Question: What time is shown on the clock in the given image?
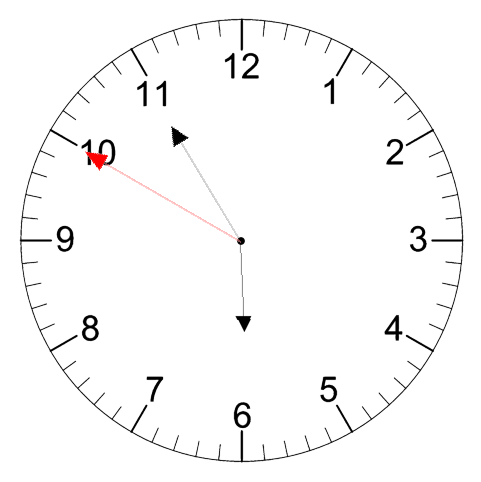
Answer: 05:54:50